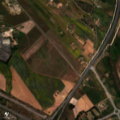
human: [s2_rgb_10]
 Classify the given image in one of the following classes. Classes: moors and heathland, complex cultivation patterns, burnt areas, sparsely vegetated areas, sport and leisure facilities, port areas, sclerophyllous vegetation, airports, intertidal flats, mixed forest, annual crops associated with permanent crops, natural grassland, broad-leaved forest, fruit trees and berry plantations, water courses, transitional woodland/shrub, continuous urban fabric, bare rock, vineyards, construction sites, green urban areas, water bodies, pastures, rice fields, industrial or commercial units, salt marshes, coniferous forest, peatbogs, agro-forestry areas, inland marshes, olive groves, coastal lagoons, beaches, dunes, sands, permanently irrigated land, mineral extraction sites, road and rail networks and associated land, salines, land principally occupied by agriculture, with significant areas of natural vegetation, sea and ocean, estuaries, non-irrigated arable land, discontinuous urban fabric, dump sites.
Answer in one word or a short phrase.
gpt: continuous urban fabric